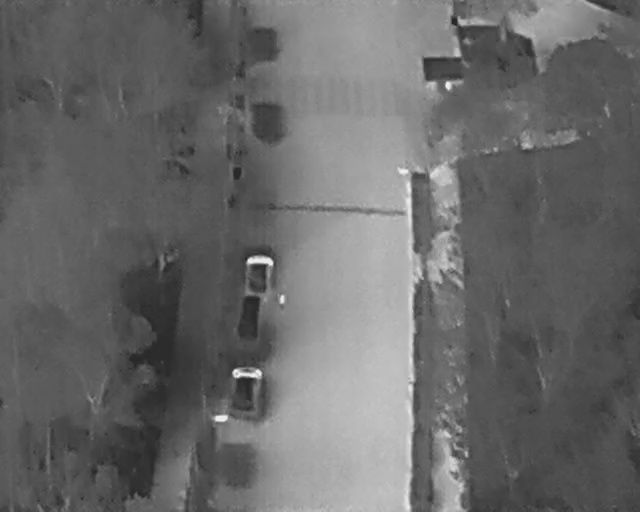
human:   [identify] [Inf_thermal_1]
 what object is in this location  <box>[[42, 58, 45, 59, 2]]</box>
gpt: <ref>1 small person at the center</ref>

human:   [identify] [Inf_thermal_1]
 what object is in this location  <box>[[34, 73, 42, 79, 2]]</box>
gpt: <ref>1 medium car at the bottom</ref>